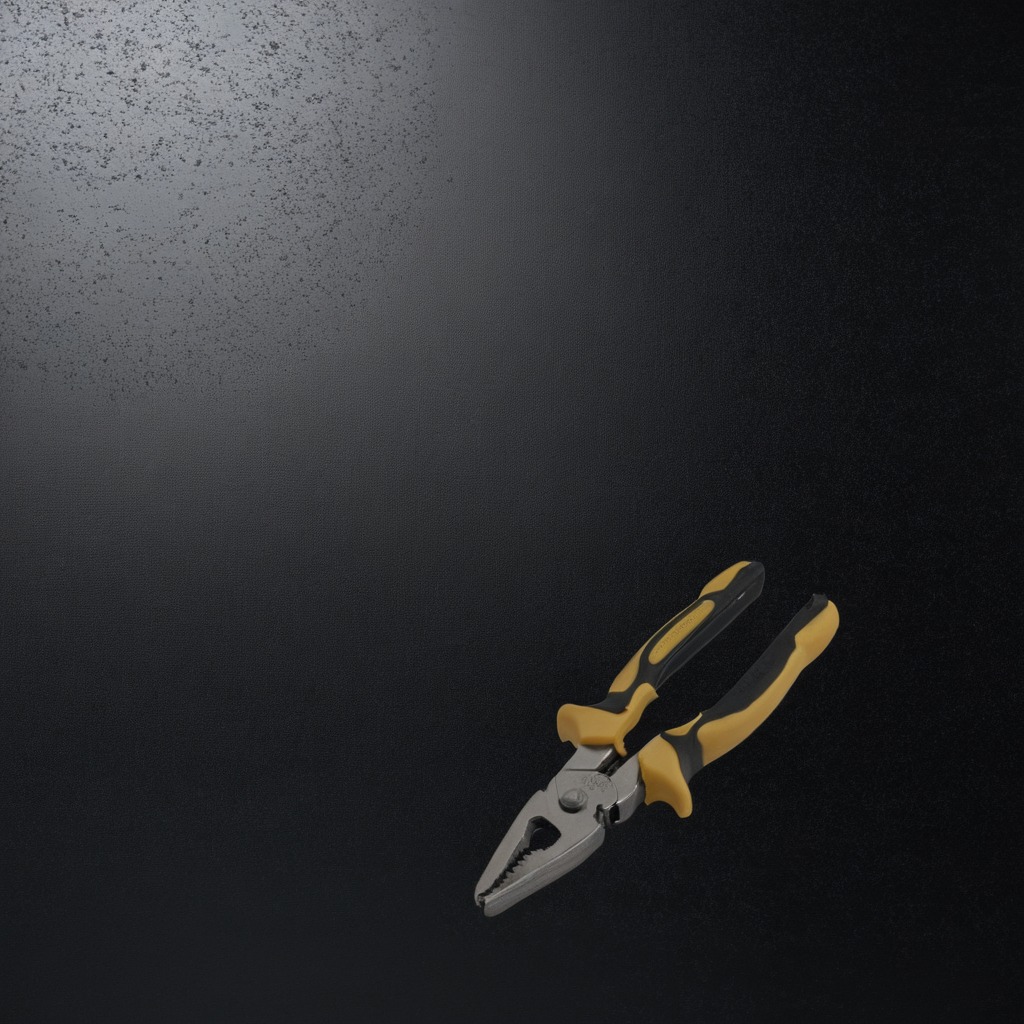
A plier lying on a clean granite tabletop covered with a black rubber mat inside a workshop under bright overhead lighting crisp shadows high clarity worn but beneath the mat